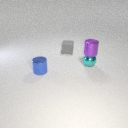
small gray rubber cube behind small blue metal cylinder